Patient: sex F, age 41
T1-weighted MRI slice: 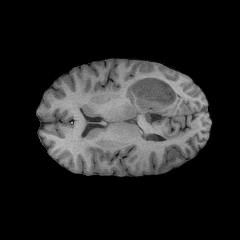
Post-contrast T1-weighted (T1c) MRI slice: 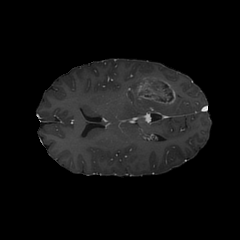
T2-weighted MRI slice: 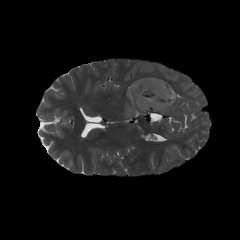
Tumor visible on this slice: yes
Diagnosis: Glioblastoma, IDH-wildtype
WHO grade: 4